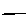
Label: line